Question: I'm using Woothemes's jQuery FlexSlider with it's minified jquery version. It's working perfectly in IE-9, Chrome 32, Safari 5.1.7. But when I open it in firefox 26.0 getting 'ReferenceError: g is not defined' error in firebug console and this is what happening
What's wrong with it?
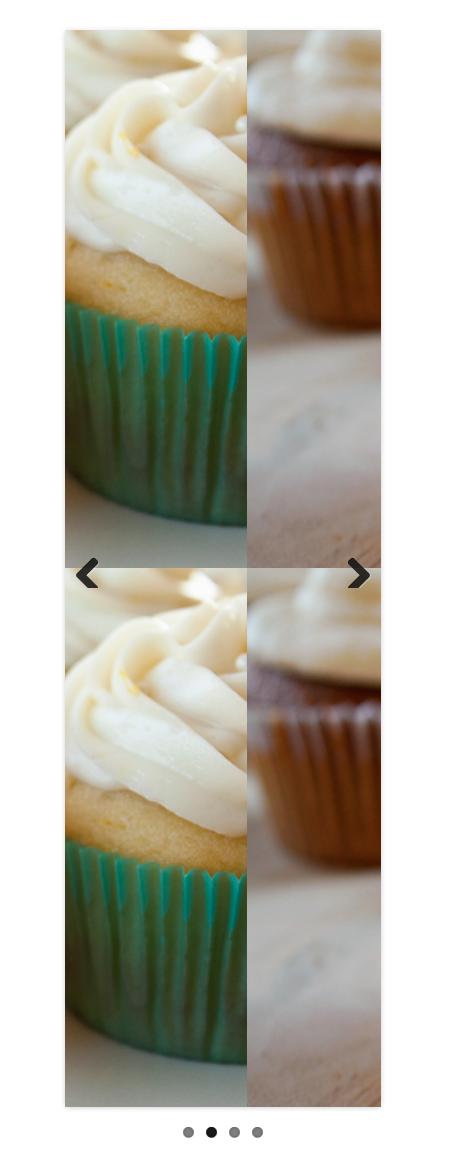
Answer: It seems to be a bug.
I found this on their GitHub page: <URL>